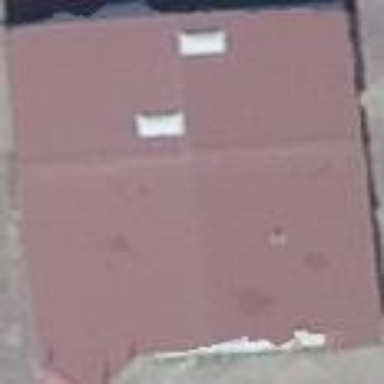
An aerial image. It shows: Gabled building with the roof oriented along its structure.